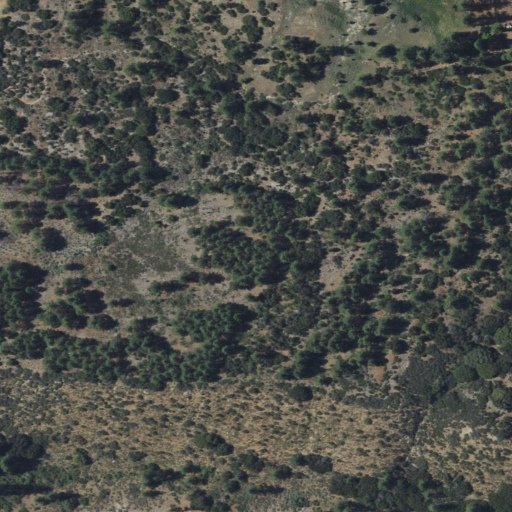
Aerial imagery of plain(s) in California named Converse Flats containing evergreen forest, shrub, and open development